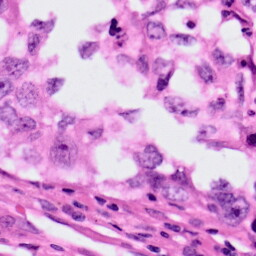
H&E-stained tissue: Lung